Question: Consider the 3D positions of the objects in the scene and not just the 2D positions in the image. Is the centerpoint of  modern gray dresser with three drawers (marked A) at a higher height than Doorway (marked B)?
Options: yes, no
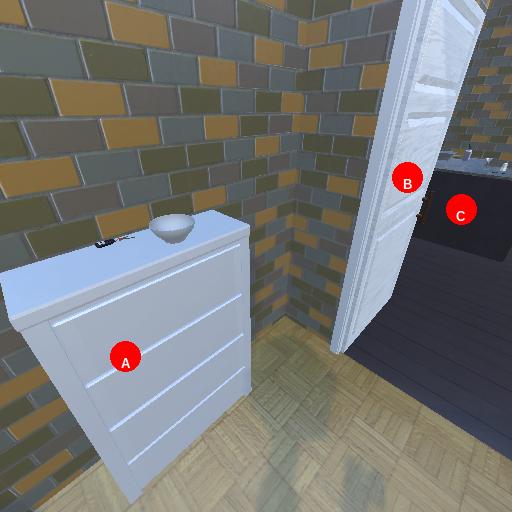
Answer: yes